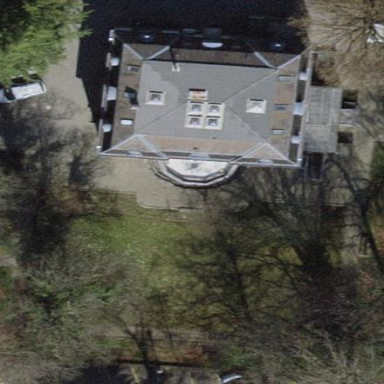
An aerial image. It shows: Detached building with mansard roof shape.